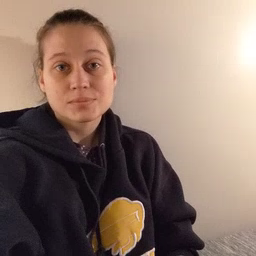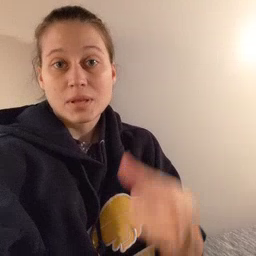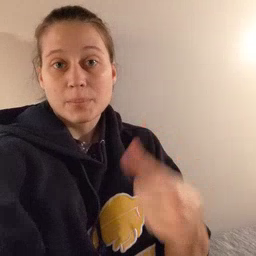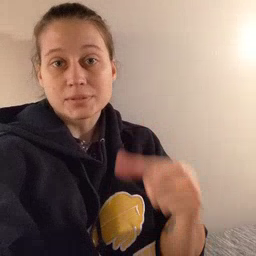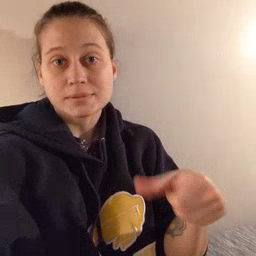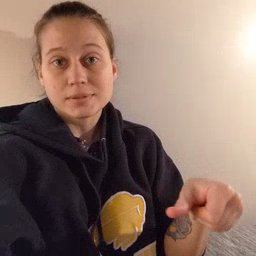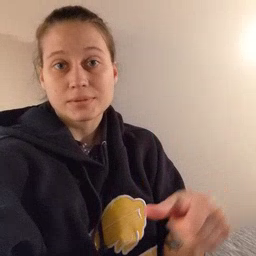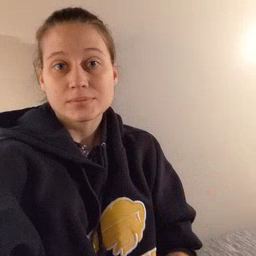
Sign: puzzle